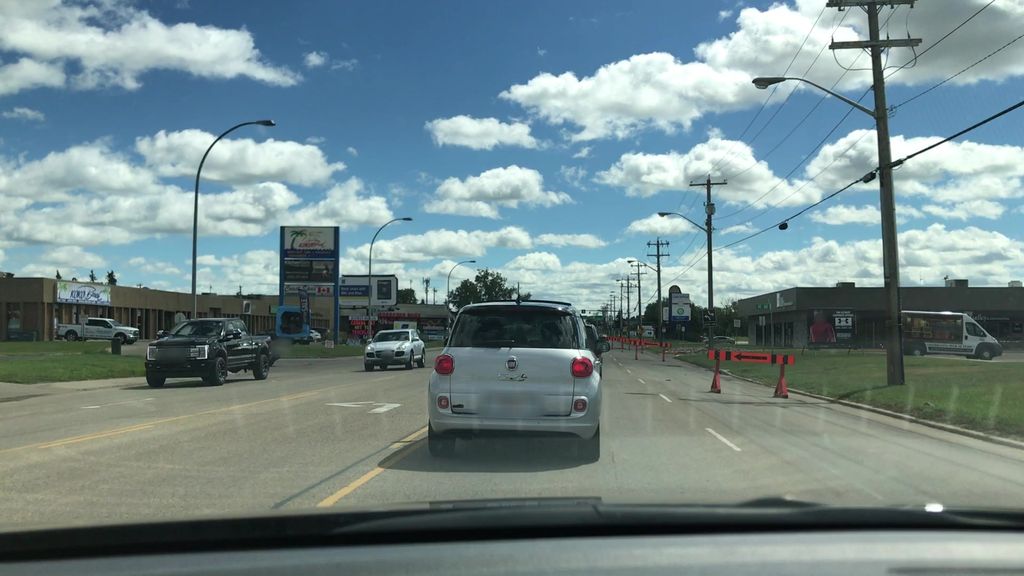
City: edmonton